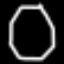
Label: octagon